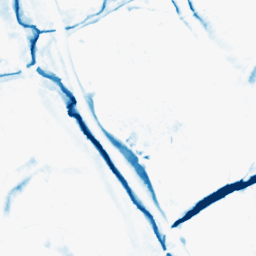
Category: morphological
Decomposition family: morphological_diamond
Decomposition parameters: operation: closing
radius: 10
Upsampling method: bilinear
Upsampling parameters: scale: 2
Upsampling scale: 2